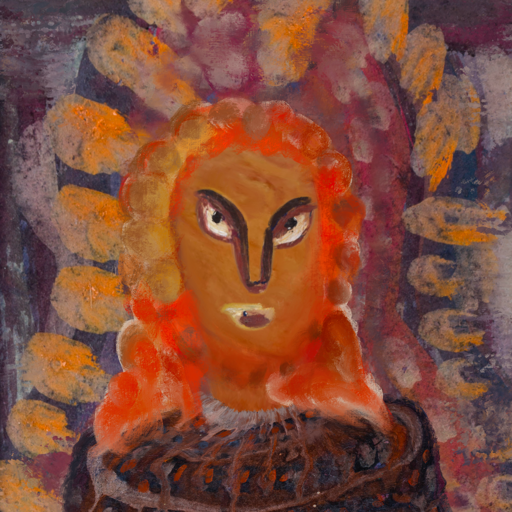
Background: Doll, Head And Neck Front: Pious_Lady, Face Front: After_Raid, Bust: Hypocrite, Hair Front: Rupkatha, Head Accessory: Blank, Second Necklace: Blank, Necklace: Blank, Baby: Blank